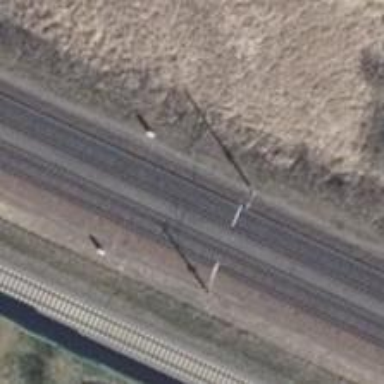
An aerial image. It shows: Railway milestone with catenary mast.